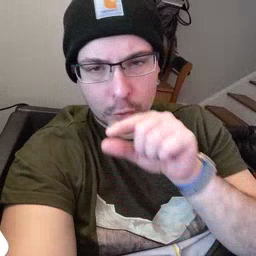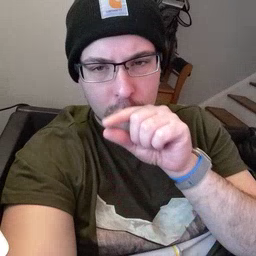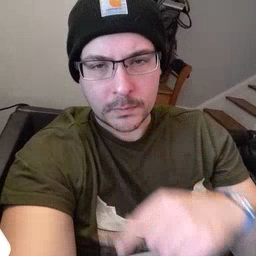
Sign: bird